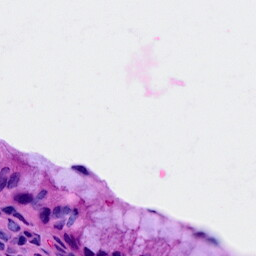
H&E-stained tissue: Cervix